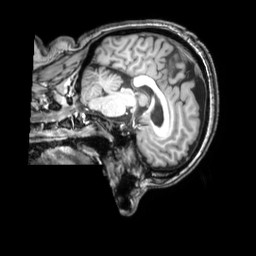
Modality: T1w
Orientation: sagittal
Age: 53
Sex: female
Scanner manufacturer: philips
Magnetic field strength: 3 T
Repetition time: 0.008113 s
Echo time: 0.003709 s